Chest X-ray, PA view. Patient: 47 years old, sex F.
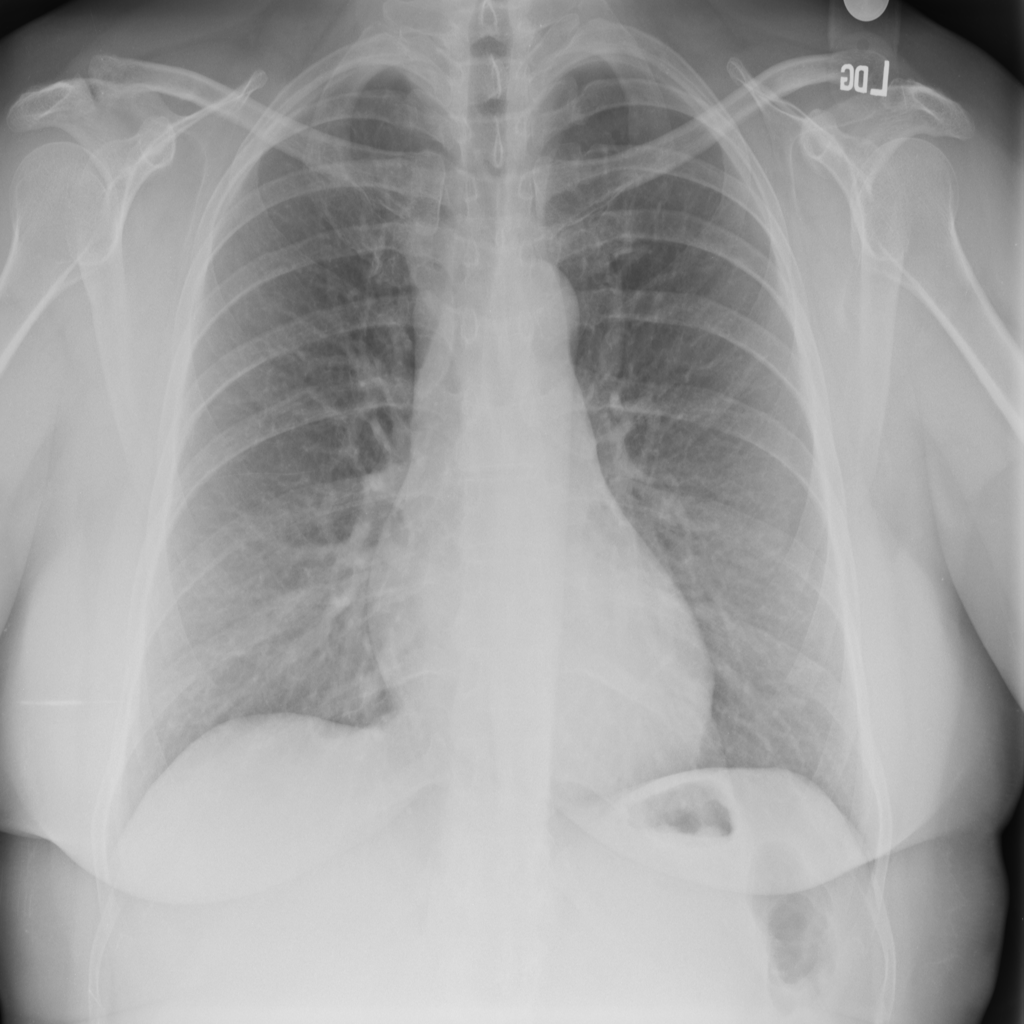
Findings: No Finding